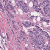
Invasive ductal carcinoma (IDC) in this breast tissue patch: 1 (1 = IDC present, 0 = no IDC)